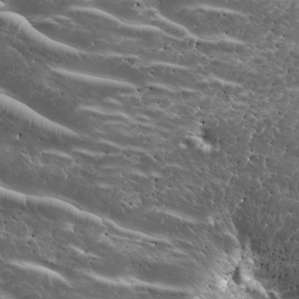
Label: non_frost